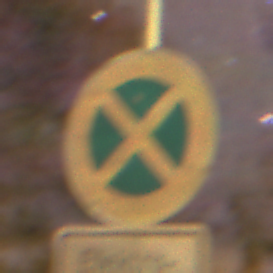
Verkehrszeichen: AbsolutesHalteverbot
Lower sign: FahrzeugeVerbaleAngabe3
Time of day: Night
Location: Outdoor (Suburban)
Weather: Clear
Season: NotSpecified
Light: Artificial